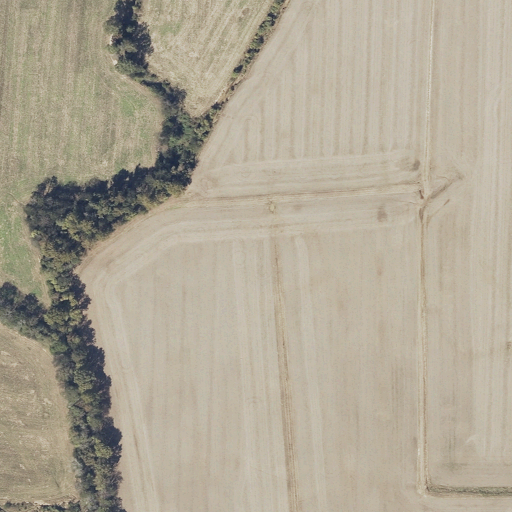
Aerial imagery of valley in Alabama named Keel Hollow containing only cultivated crops